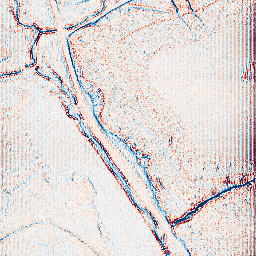
Category: edge_preserving
Decomposition family: anisotropic_diffusion
Decomposition parameters: iterations: 5
kappa: 100
gamma: 0.1
Upsampling method: fft_zeropad
Upsampling parameters: scale: 4
Upsampling scale: 4